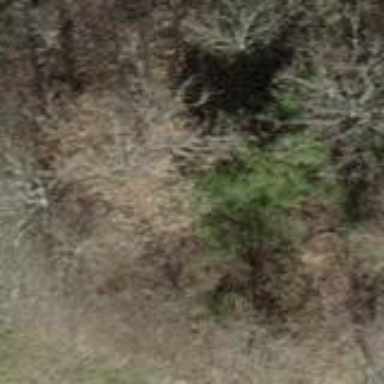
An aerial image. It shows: Forest area.